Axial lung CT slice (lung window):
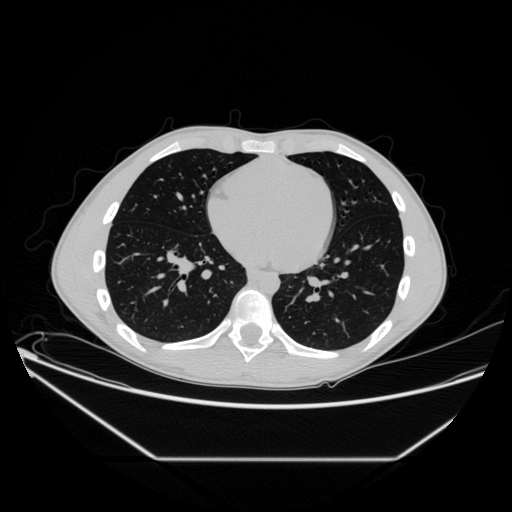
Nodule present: no